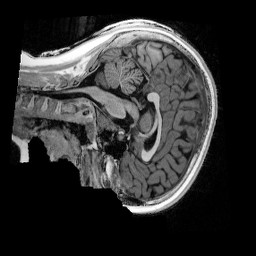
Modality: UNIT1_denoised
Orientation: sagittal
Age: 10
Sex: female
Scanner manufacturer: siemens
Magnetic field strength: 3 T
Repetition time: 4 s
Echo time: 0.00303 s